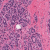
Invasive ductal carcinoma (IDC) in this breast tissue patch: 0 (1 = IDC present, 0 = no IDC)